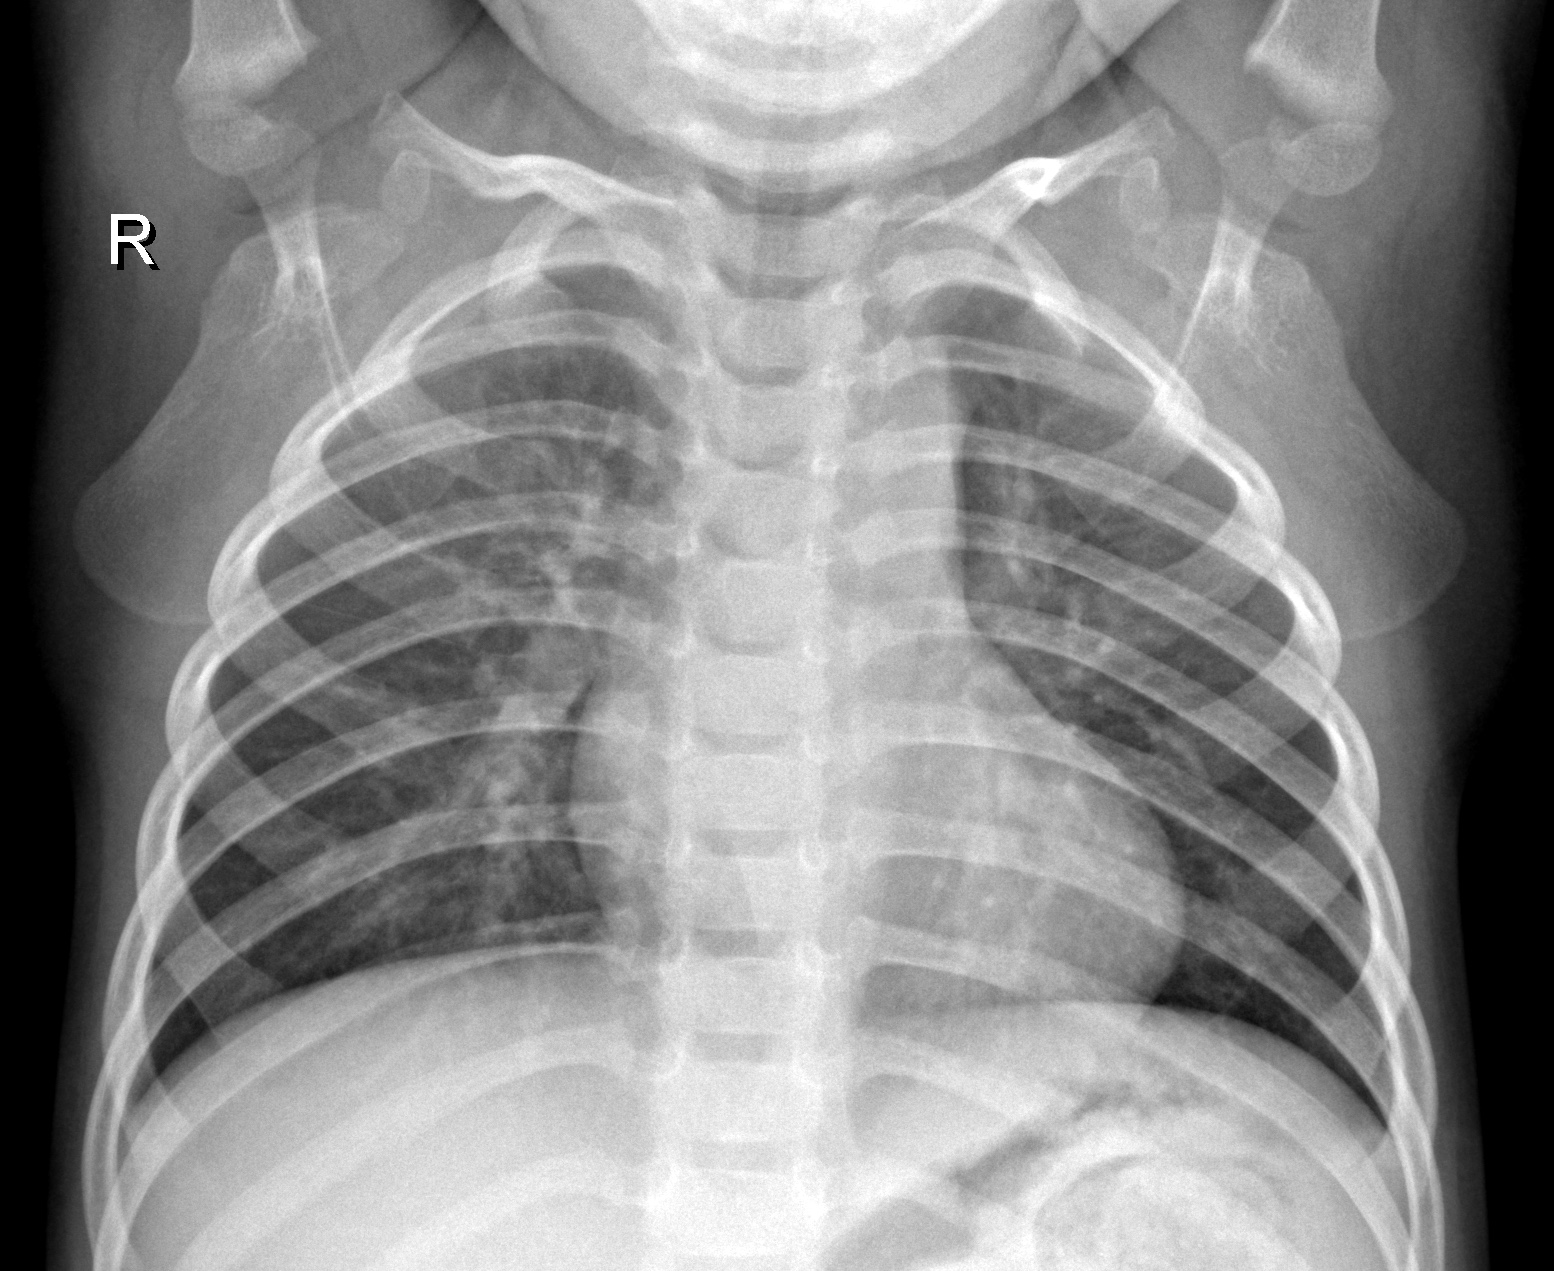
Diagnosis: NORMAL